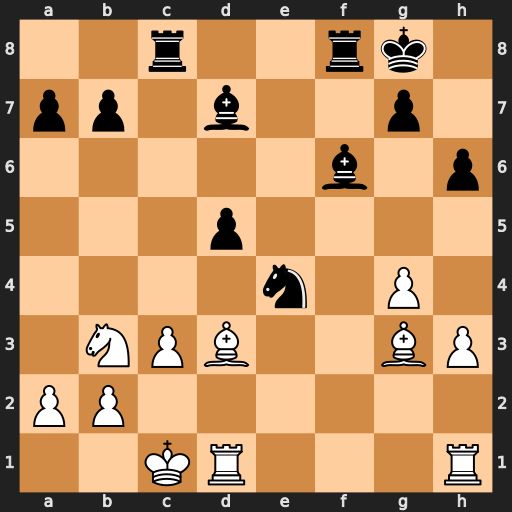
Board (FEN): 2r2rk1/pp1b2p1/5b1p/3p4/4n1P1/1NPB2BP/PP6/2KR3R
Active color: w
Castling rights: -
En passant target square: -
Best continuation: Bxe4 dxe4 Rxd7